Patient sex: M
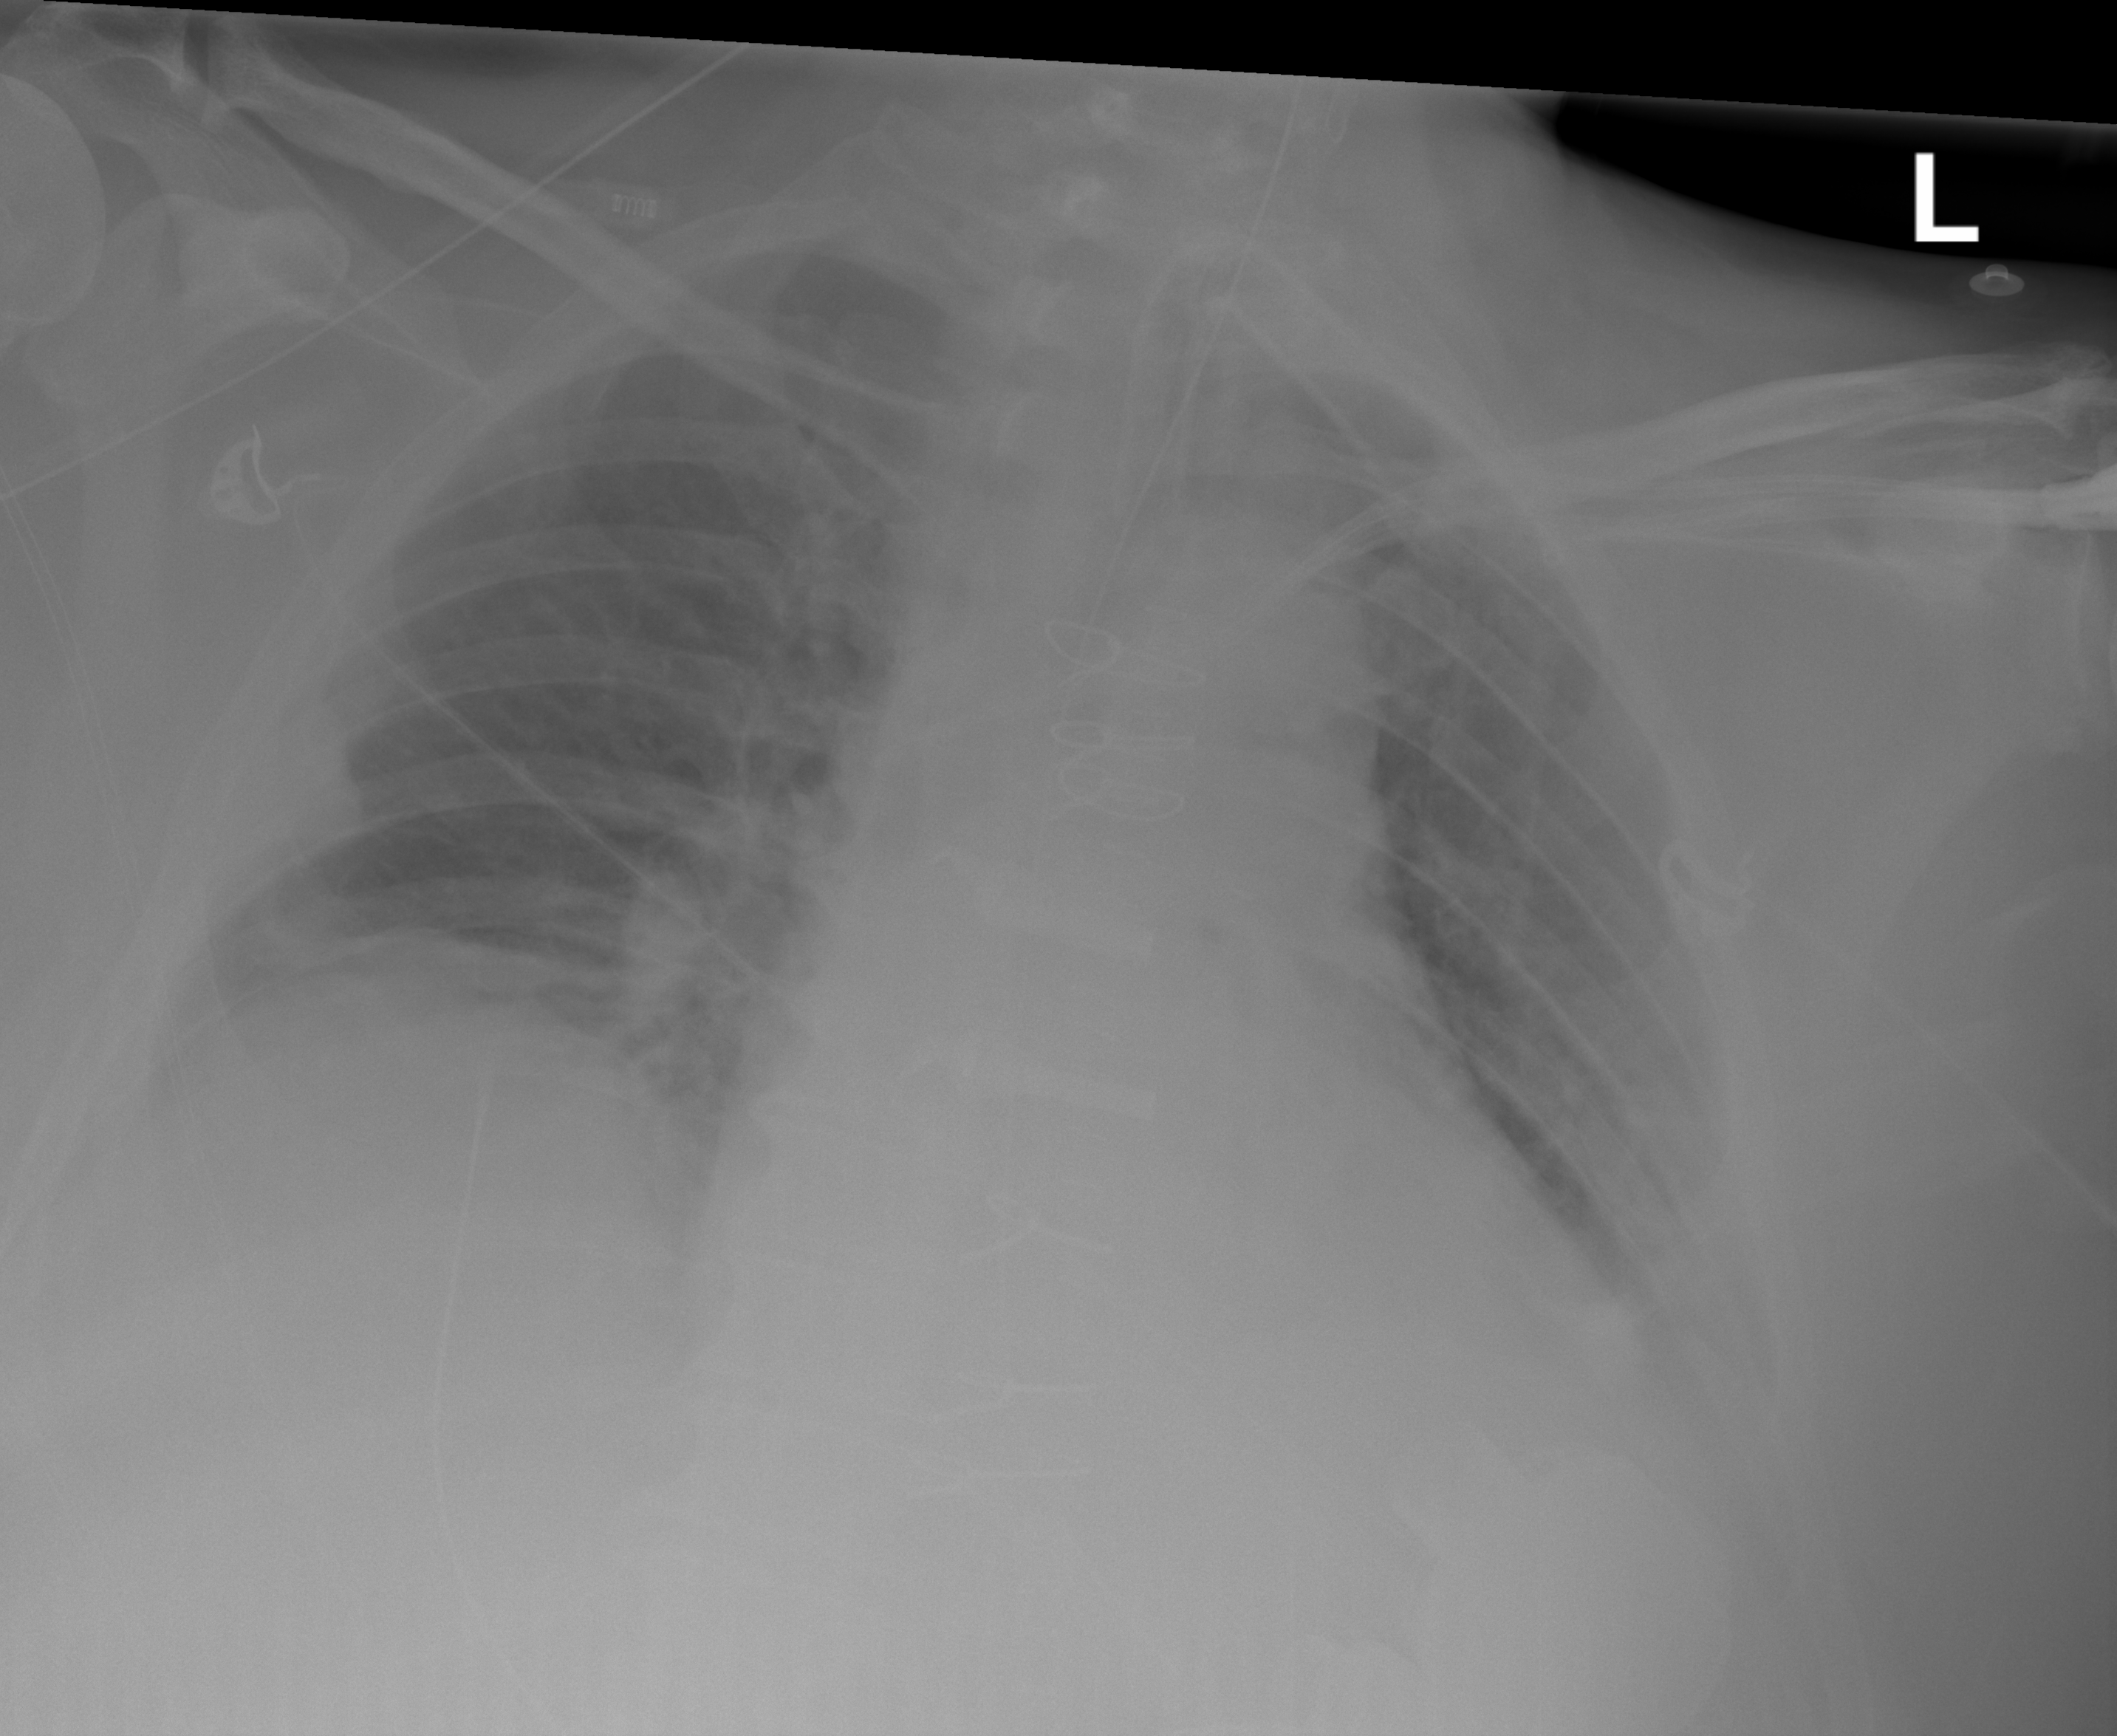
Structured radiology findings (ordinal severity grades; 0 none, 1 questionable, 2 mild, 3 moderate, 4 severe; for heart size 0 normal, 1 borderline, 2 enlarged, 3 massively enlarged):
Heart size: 2
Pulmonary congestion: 0
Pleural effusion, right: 2
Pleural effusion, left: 2
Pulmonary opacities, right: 0
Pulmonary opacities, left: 0
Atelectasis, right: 2
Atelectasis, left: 2